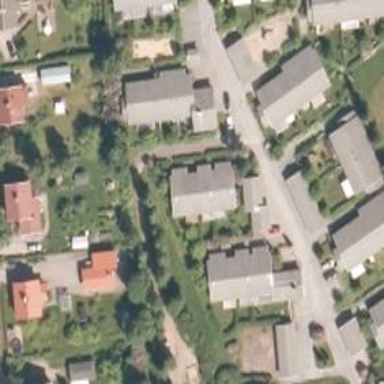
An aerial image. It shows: Suburb.